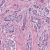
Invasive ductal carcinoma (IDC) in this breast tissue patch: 1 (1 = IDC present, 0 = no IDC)